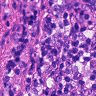
Metastatic tissue present: no